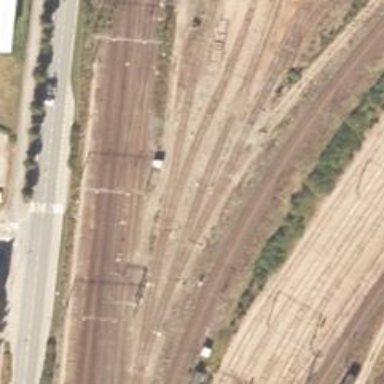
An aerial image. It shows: Wedge used for railway derailment.